Here is the wavelet time-frequency representation (scalogram) of a rolling-element bearing's vibration measurement. Based on the visible evidence, which condition applies: normal, inner_race, outer_race, ball?
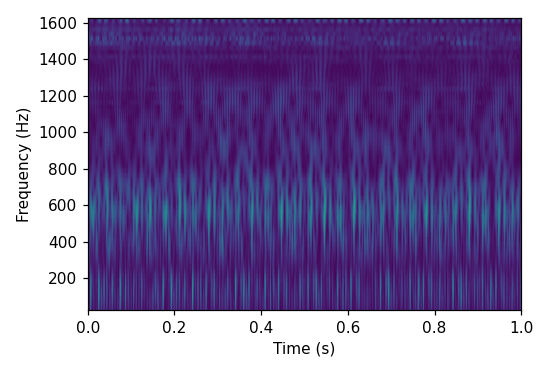
Answer: inner_race